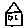
Label: house